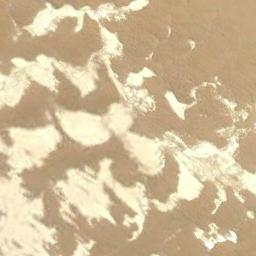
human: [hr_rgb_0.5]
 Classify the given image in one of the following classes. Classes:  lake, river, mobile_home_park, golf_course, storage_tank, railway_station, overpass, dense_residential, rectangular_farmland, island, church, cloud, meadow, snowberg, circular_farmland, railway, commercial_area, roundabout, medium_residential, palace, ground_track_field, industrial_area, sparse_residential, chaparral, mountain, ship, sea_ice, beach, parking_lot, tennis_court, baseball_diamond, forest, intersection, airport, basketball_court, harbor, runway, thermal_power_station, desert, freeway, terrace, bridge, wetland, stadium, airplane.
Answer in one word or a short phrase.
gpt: desert